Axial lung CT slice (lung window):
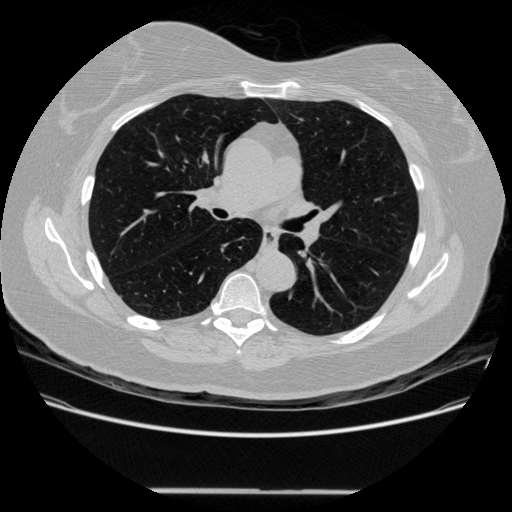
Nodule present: no